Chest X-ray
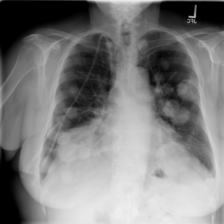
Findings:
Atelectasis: negative
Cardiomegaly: negative
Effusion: negative
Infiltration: negative
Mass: positive
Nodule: negative
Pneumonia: negative
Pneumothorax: negative
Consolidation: negative
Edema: negative
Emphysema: negative
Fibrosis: negative
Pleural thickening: negative
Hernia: negative